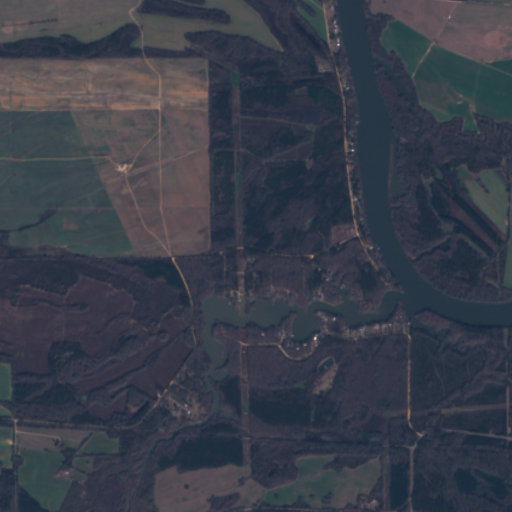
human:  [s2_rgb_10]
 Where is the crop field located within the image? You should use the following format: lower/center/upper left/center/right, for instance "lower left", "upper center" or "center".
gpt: The crop field is located in the upper left of the image.
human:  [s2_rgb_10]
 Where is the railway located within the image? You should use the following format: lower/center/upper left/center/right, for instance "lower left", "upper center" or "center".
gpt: The railway is located in the lower of the image.
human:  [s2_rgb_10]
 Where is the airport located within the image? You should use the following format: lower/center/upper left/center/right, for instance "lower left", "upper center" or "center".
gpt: There is no airport in the image.